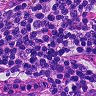
Metastatic tissue present: no